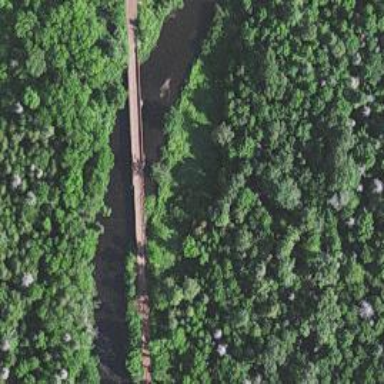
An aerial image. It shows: Abandoned railway track on bridge.